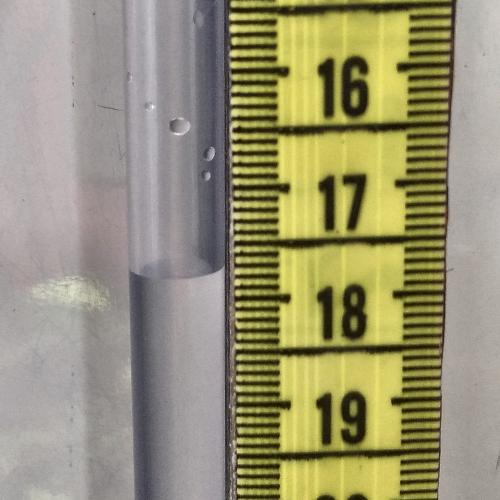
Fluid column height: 17.7 cm